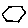
Label: hexagon